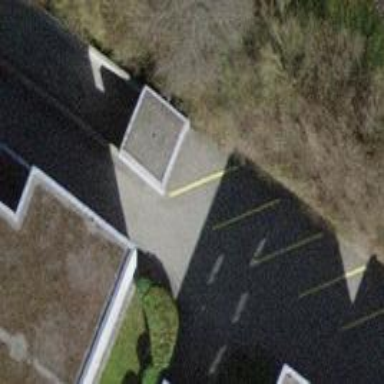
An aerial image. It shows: Parking entrance.